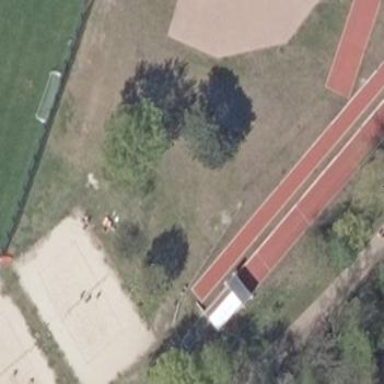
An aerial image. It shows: Sandy pitch designated for beach volleyball.